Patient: sex M, age 69
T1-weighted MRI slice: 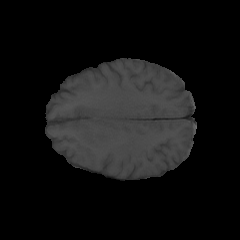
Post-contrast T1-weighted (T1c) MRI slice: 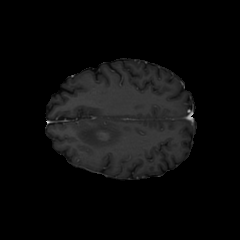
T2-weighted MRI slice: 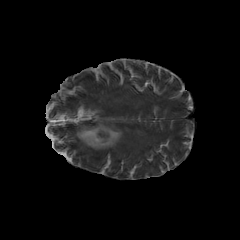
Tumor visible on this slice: yes
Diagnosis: Glioblastoma, IDH-wildtype
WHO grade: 4